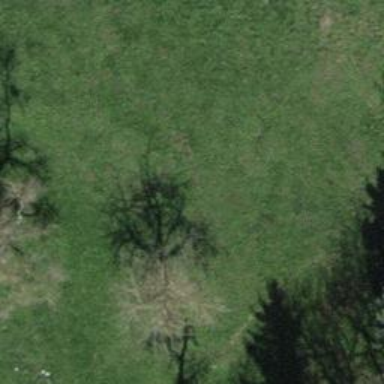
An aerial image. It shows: Single tag "natural: tree."